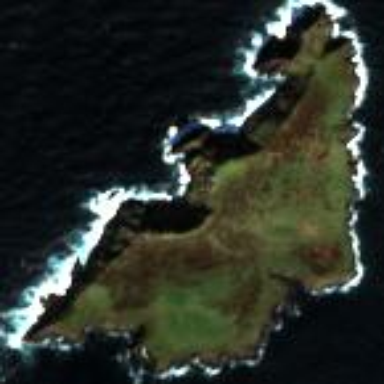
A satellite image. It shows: Island with natural coastline.